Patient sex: M
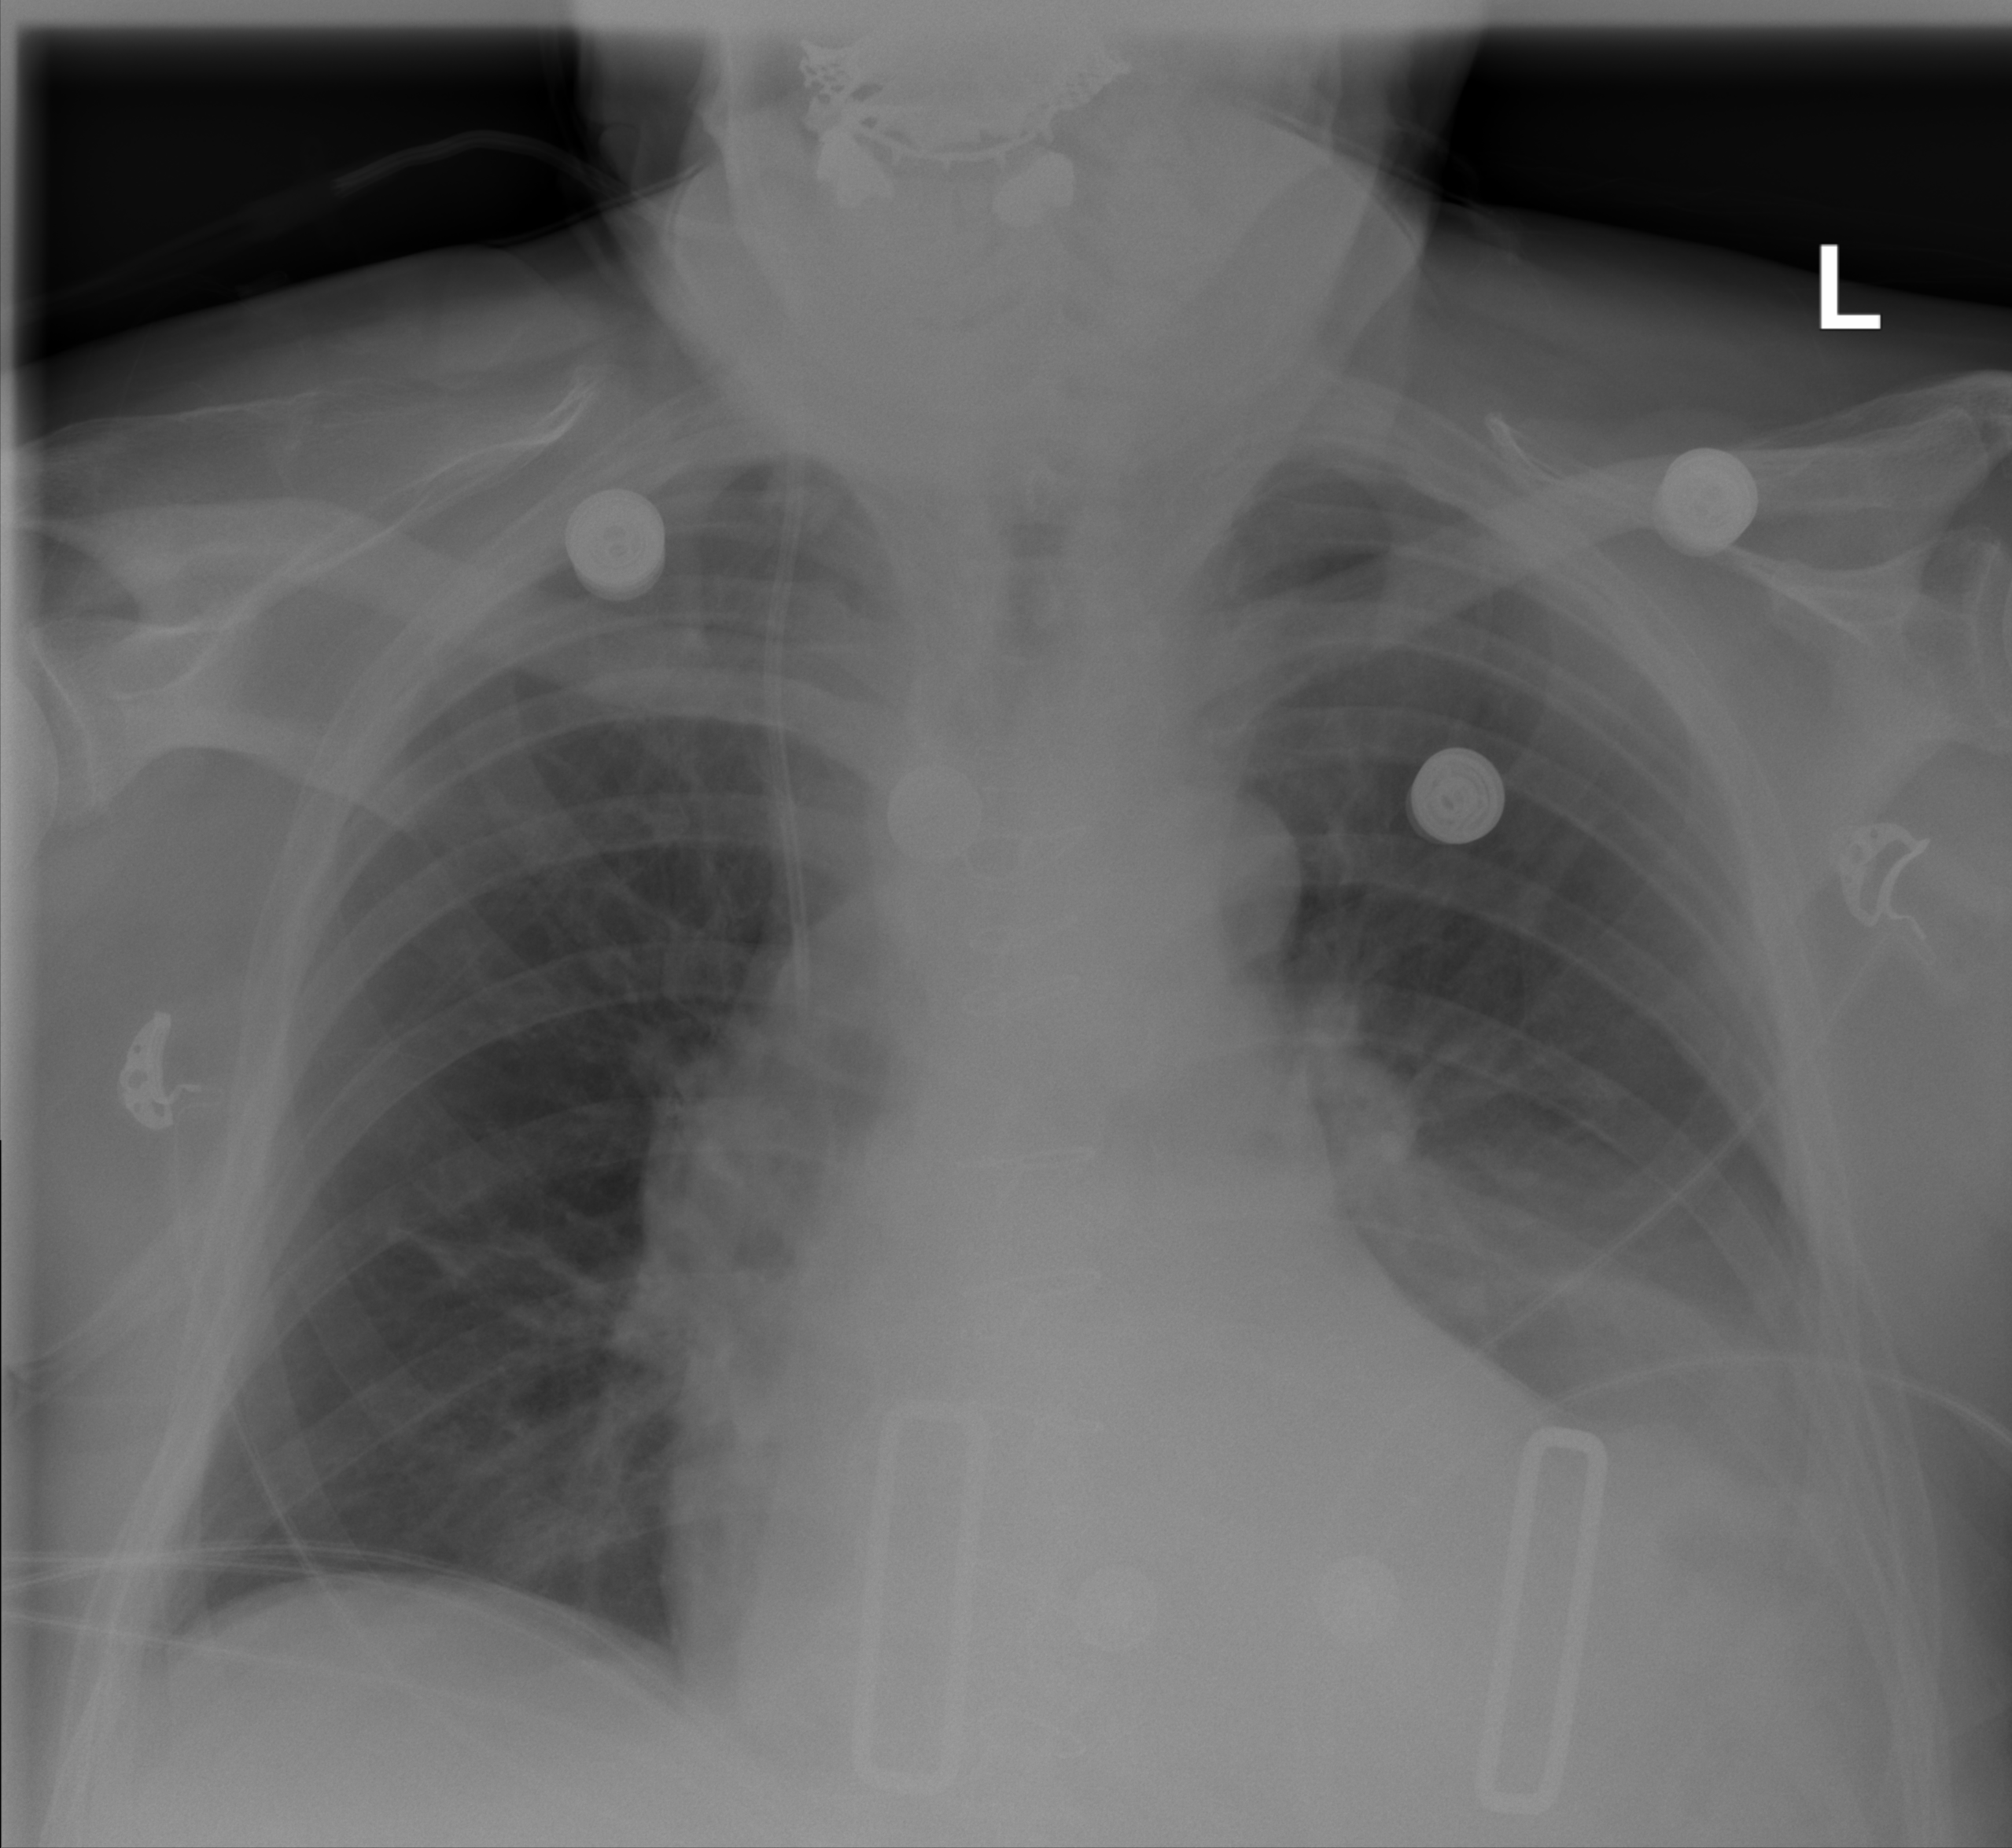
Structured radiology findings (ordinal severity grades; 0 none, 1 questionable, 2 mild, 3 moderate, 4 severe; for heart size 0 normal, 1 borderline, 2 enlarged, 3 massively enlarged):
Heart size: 2
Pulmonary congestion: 0
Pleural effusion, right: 0
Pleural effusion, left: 2
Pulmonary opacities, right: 0
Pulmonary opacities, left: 0
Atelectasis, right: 2
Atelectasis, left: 3